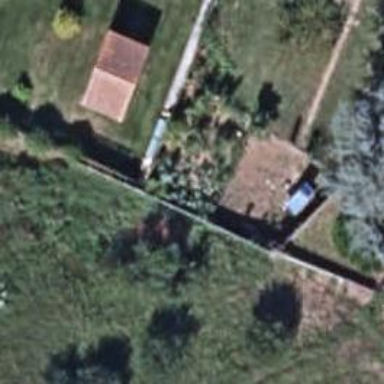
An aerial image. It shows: Fence is in the image.